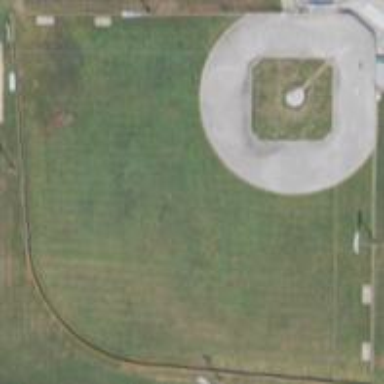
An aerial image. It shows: Baseball pitch for leisure land.